Question: my problem is clear.
I'm using jquery autocomplete and i don't know why it shows me only the message:
'''
9 results are available, use up and down arrow keys to navigate.
'''
Without showing me the list of result.
This is my code:
'''
<p class="select-c">
<label for="fcb">Location</label>
<input id="fcb" name="fcb" type="text">
</p>
$("#fcb").autocomplete({
source: function (request, response) {
$.ajax({
type: "GET",
dataType: 'json',
url: "../ws/city/" + request.term,
async: true,
success: function( data ) {
response( $.map( data, function( item,key ) {
return {
label: key,
value: item.id_town+"#"+item.id_province
}
}));
},
error: function (result) {
alert("Due to unexpected errors we were unable to load data");
}
});
},
minLength: 2
});
'''
with results like:

What could be the problem??
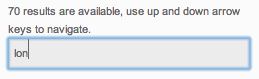
Answer: Check your CSS, maybe you are hiding the menu element. Try with:
'''
.ui-autocomplete {
z-index: <PHONE>;
}
'''